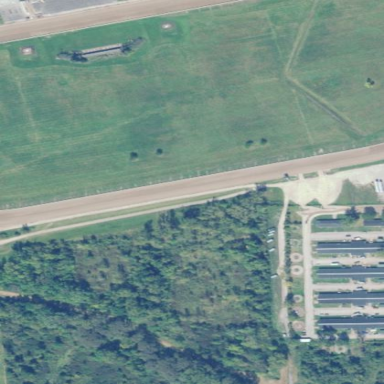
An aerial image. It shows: Area with grass landuse. It is track used for horse racing.